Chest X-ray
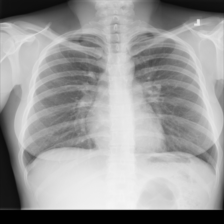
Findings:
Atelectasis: negative
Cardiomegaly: negative
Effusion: negative
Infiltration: negative
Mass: negative
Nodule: negative
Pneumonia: negative
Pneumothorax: negative
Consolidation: negative
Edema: negative
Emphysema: negative
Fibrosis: negative
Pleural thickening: negative
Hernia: negative